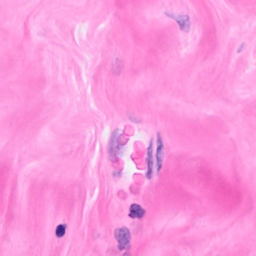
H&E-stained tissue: Breast